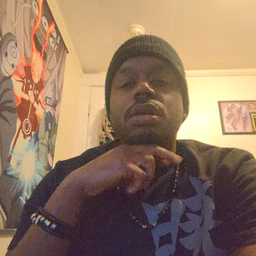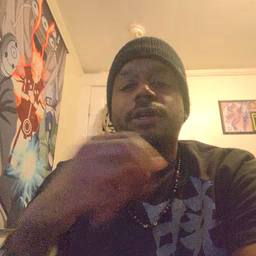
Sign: frog